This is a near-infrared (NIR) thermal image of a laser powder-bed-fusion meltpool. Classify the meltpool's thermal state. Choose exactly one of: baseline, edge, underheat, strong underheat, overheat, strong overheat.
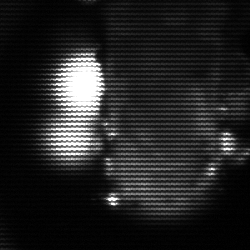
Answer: strong underheat